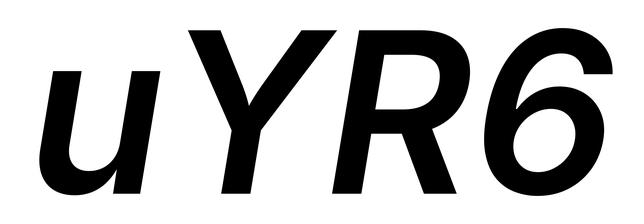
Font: Inter-Italic_SemiBold_Italic